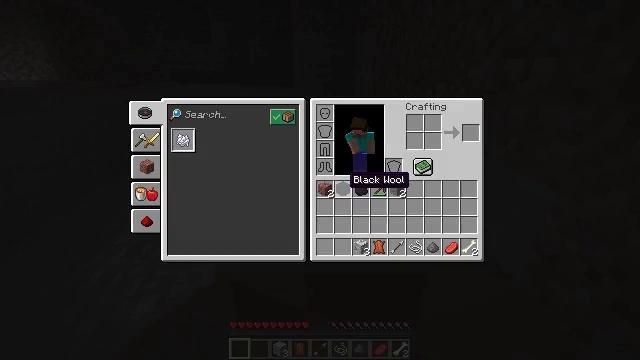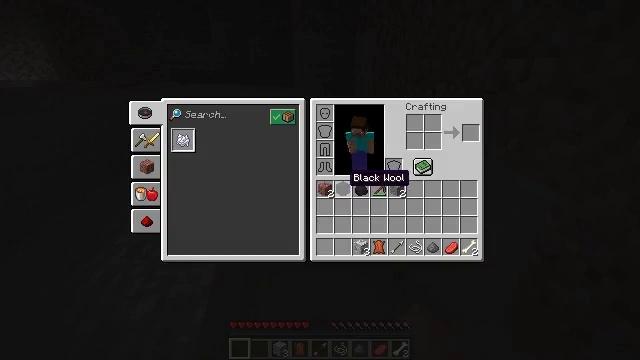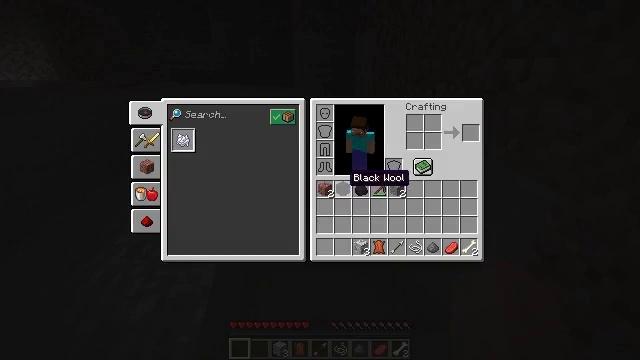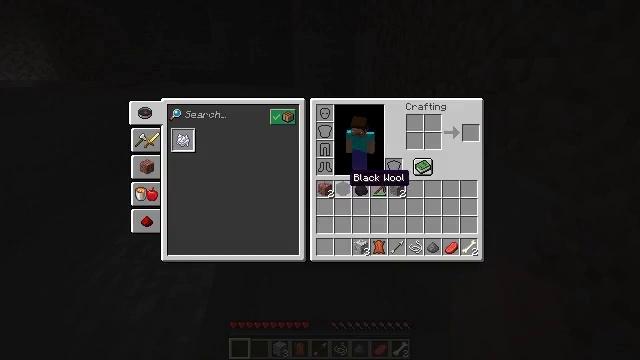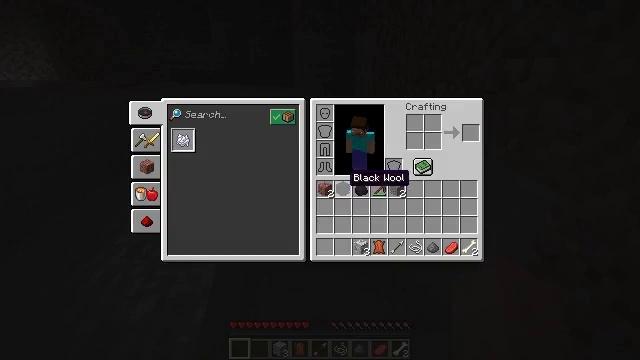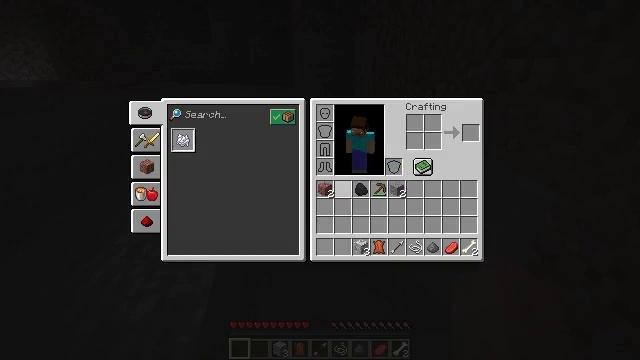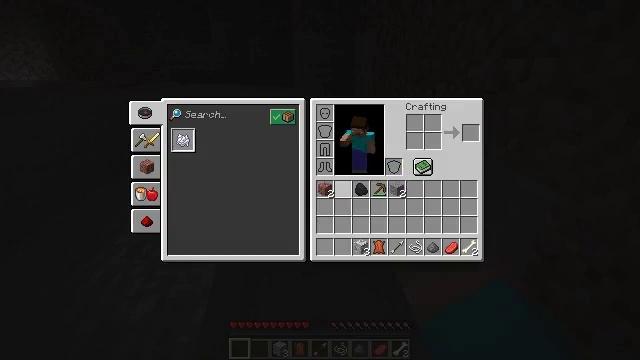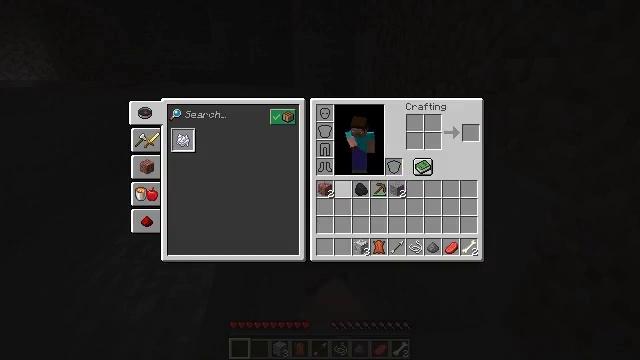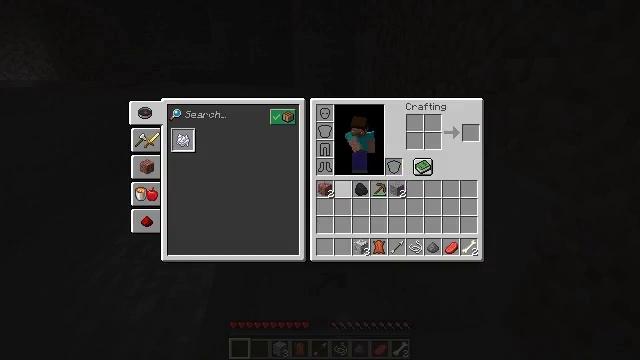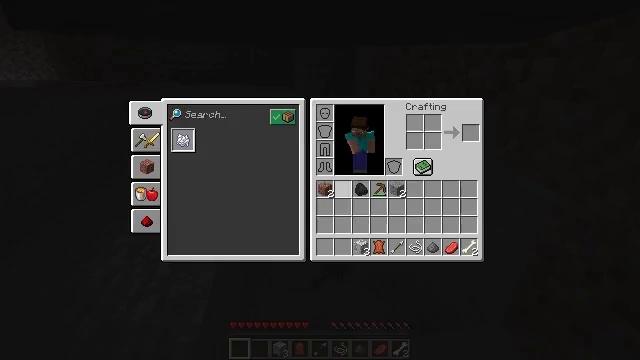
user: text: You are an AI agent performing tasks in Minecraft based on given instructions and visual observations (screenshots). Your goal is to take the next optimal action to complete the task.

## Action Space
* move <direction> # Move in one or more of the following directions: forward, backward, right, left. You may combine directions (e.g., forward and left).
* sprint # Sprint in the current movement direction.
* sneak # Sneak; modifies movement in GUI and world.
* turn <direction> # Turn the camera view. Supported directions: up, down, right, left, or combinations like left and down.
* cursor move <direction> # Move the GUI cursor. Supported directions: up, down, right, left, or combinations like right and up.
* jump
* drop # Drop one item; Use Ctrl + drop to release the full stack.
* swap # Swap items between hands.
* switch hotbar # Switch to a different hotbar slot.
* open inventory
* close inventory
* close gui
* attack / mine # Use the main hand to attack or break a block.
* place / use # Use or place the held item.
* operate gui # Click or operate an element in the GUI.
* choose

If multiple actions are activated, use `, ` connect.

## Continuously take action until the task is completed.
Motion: motion action
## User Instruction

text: Remove a black wool from the inventory.
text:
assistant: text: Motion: sprint, open gui
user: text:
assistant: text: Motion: sprint
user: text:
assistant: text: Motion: sprint
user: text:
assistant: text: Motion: sprint
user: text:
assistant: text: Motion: sprint, drop
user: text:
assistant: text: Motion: sprint, drop
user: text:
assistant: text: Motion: sprint, drop
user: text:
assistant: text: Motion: sprint
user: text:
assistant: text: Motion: sprint
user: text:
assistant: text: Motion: sprint